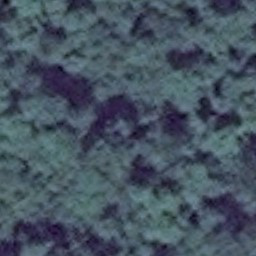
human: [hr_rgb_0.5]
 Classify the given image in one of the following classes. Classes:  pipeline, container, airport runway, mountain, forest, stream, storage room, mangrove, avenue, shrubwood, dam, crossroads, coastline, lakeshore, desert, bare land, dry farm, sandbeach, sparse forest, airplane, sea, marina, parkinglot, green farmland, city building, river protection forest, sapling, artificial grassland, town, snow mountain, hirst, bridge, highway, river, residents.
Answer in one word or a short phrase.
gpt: forest